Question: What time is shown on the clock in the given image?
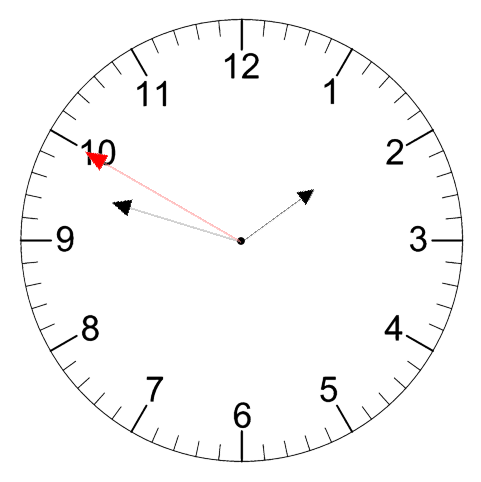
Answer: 01:47:50